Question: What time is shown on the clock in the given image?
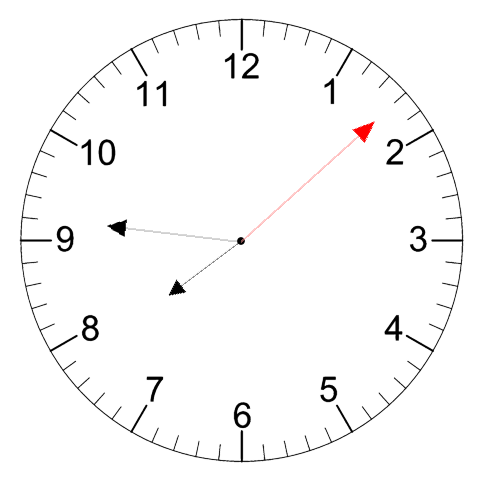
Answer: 07:46:08